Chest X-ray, PA view. Patient: 34 years old, sex F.
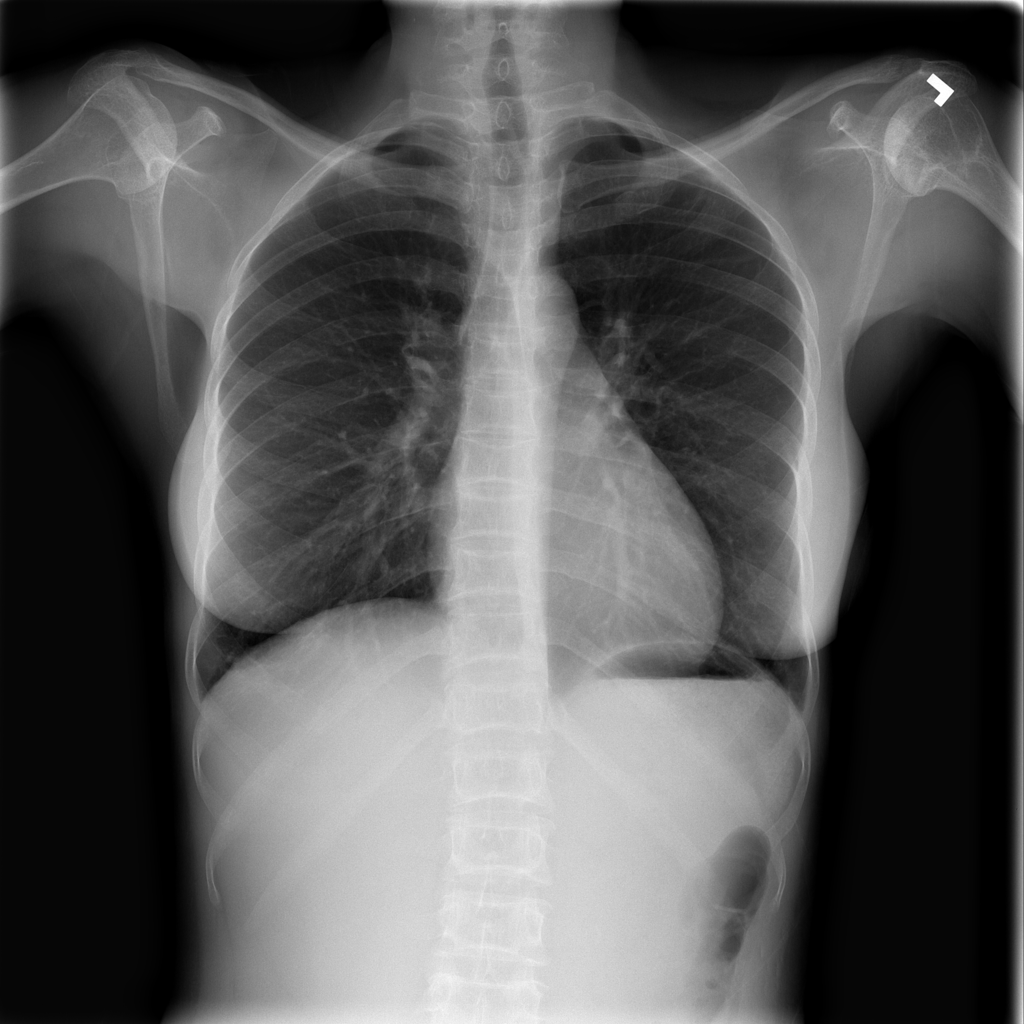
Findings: No Finding